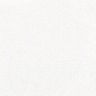
Metastatic tissue present: no